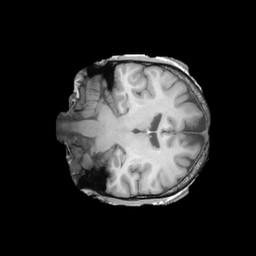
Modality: T1w
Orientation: coronal
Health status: ill
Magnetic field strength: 3 T